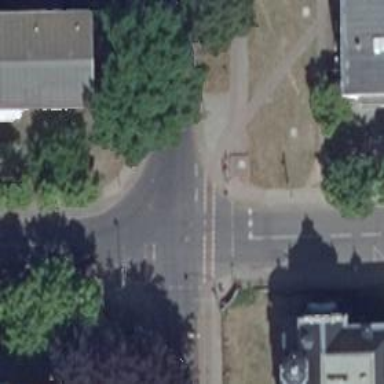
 with concrete plates on the left and sett on the right."